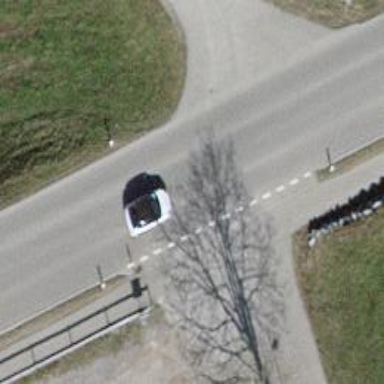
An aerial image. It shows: Tertiary road with asphalt surface.